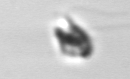
Label: Chrysochromulina_lanceolata